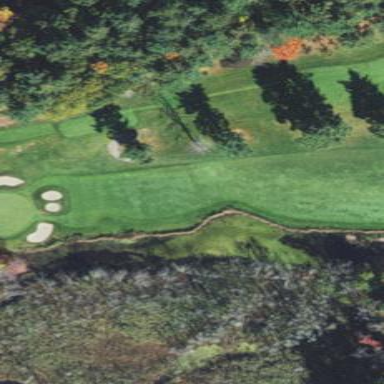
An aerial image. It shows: Grassy area designated as golf fairway.